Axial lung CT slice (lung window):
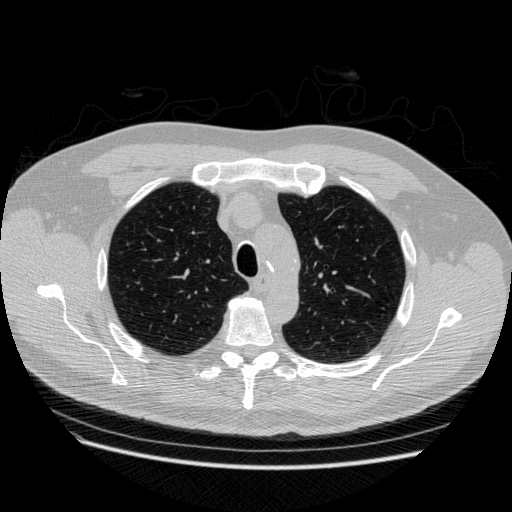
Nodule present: no